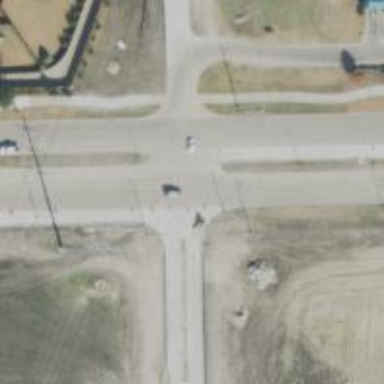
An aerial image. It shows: Secondary road with separate sidewalks.